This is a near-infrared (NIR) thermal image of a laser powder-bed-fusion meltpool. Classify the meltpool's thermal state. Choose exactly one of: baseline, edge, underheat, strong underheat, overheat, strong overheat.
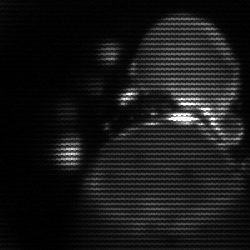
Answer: edge